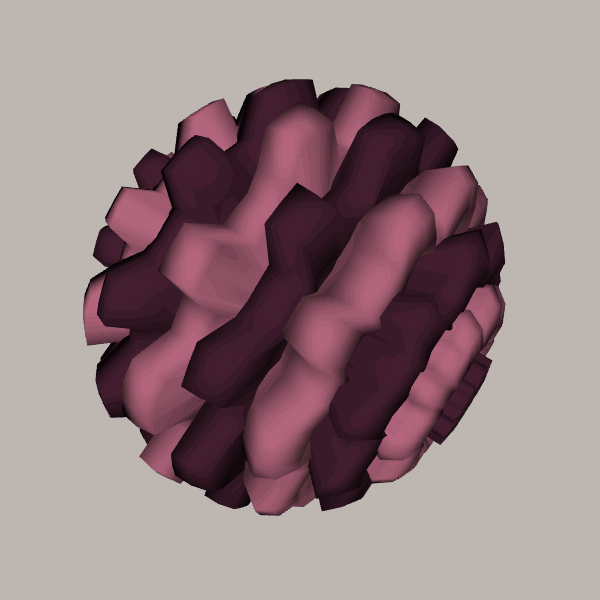
Background: light